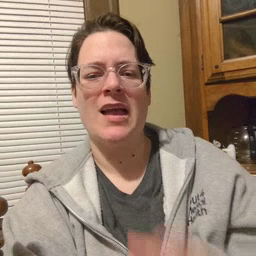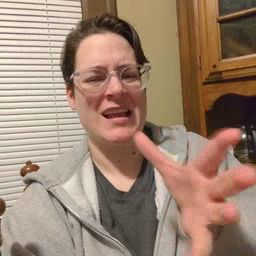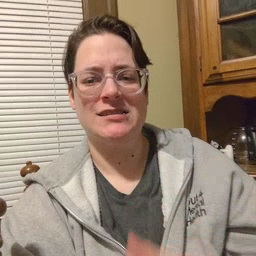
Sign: hate